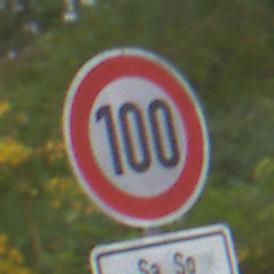
Verkehrszeichen: Geschwindigkeit100
Zusatzzeichen unten: ZeitangabenMitBeschraenkungAufWochentage9
Umgebung: Outdoor, Nature
Tageszeit: Midday
Wetter: Overcast
Licht: Natural
Jahreszeit: Autumn
Kontrast: LowContrast